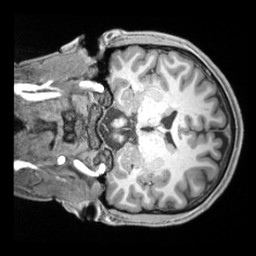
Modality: T1w
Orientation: coronal
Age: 22
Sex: male
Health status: ill
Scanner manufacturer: siemens
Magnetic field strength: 3 T
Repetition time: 2.2 s
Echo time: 0.00218 s